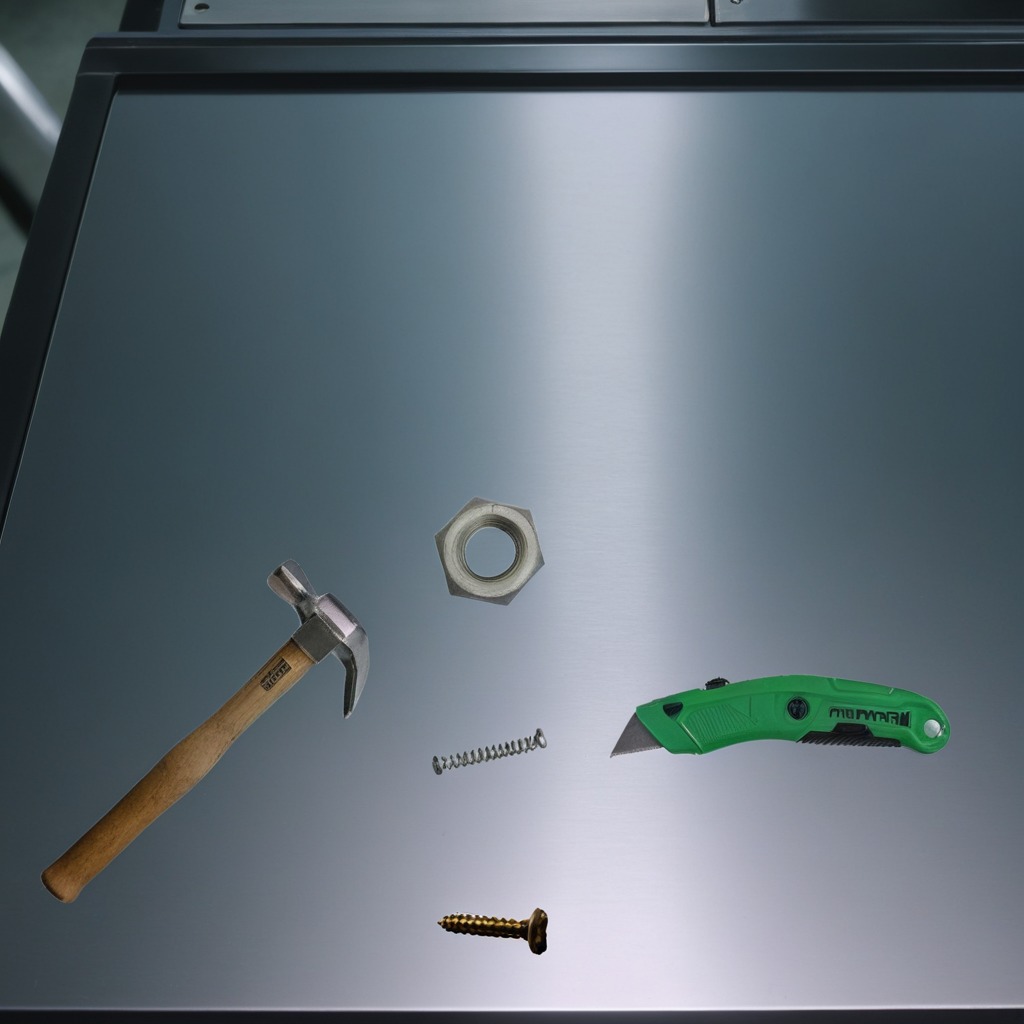
A utility knife, a metal machine screw, a hammer, a coiled metal spring, and a metal nut are lying on a metal table in a machine shop under fluorescent lights.